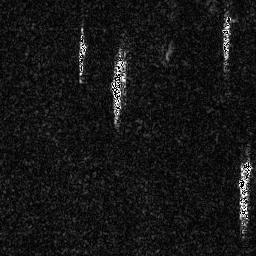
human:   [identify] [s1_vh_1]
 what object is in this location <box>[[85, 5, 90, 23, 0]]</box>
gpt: <ref>1 medium ship at the top right</ref>

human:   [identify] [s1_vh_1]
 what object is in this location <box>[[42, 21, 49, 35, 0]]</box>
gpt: <ref>1 medium ship at the top</ref>